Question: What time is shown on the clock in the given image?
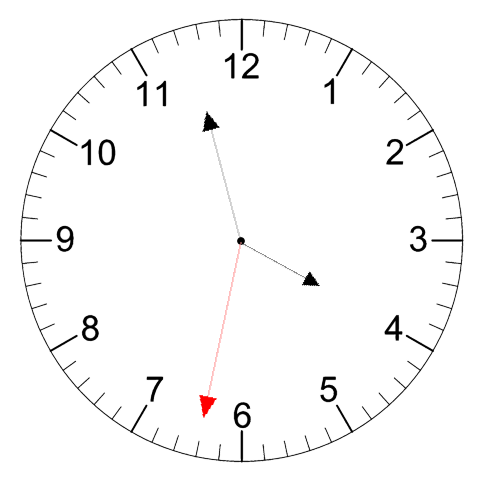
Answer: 03:57:32